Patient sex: M
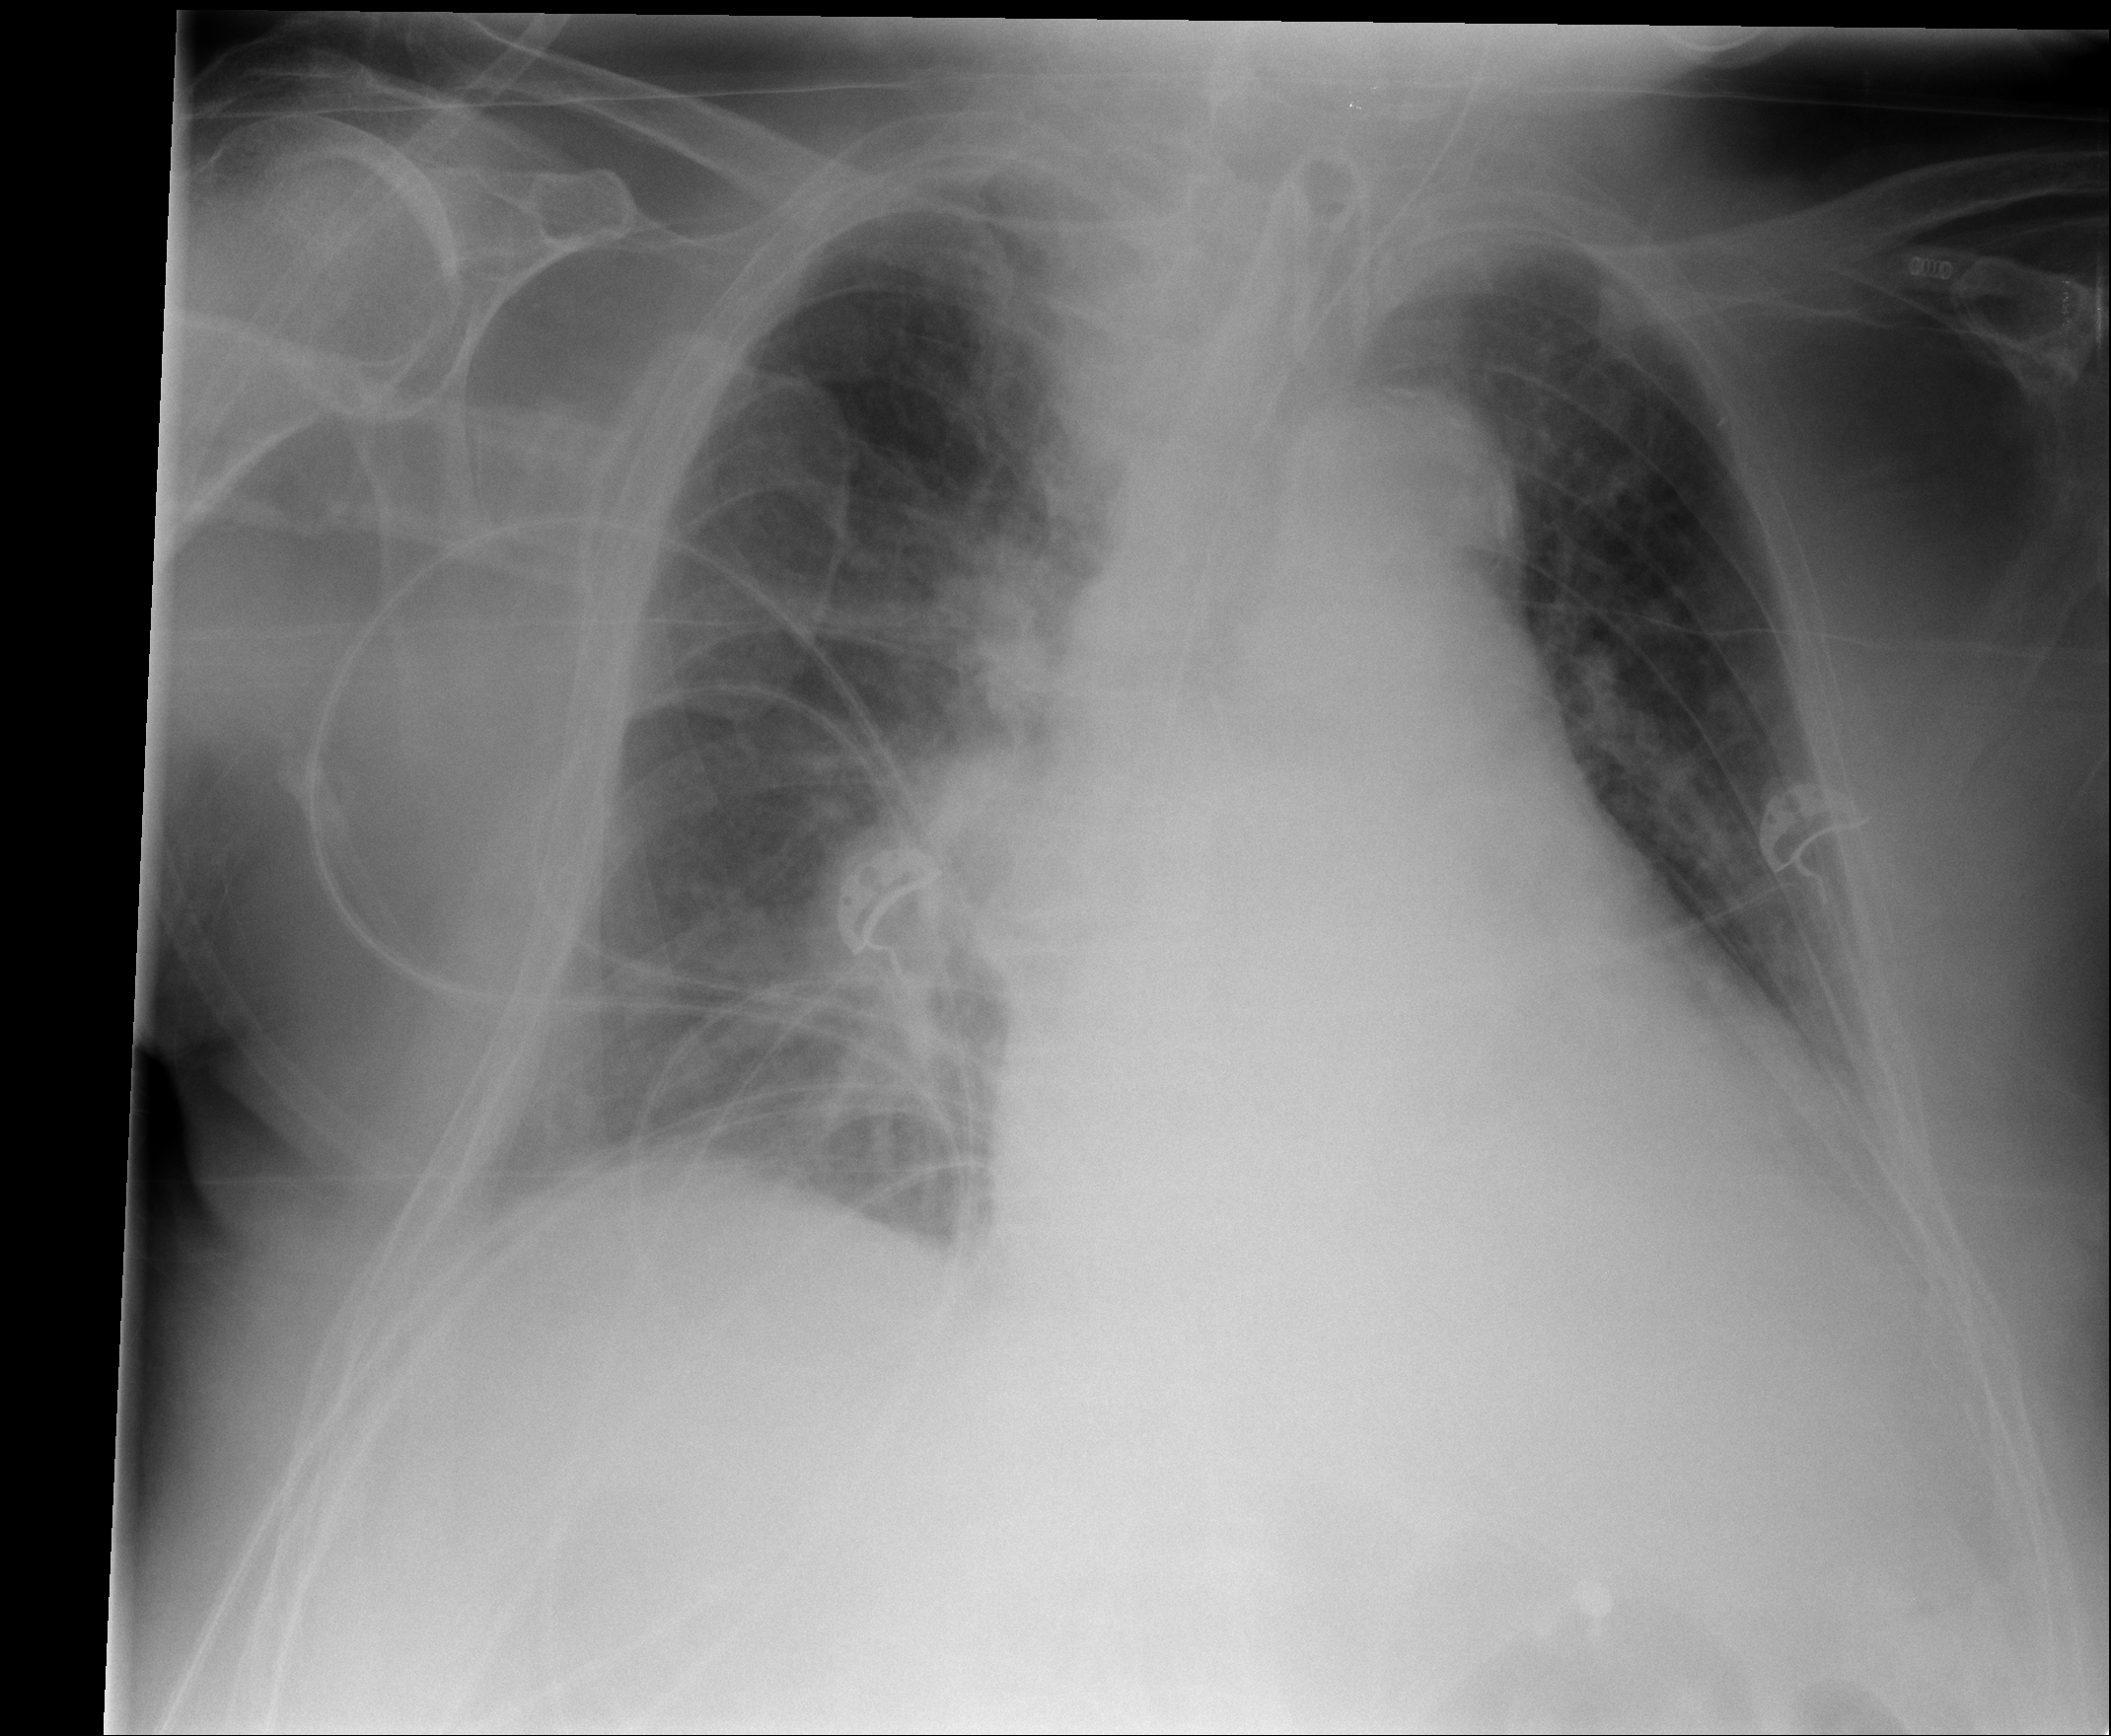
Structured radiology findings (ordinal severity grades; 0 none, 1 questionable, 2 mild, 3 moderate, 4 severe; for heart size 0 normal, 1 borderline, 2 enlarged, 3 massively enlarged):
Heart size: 2
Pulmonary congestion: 2
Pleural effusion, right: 1
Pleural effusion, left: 2
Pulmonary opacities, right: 0
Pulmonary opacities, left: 0
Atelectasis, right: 0
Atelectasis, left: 2